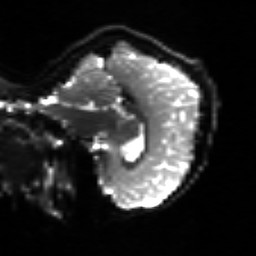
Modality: sbref
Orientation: sagittal
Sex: female
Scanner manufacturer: siemens
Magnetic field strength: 3 T
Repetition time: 5 s
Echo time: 0.071 s